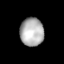
Tissue: lung
Cell type: Fibroblasts
Senescence score: 0.5775
Nuclear area (px): 657
Mean DAPI intensity: 175.741